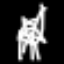
Label: palm tree